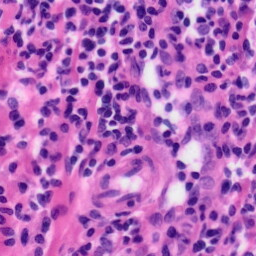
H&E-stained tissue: Tonsil